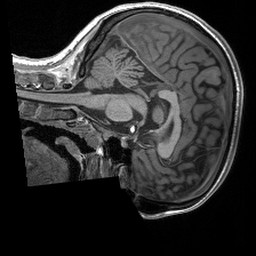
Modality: T1w
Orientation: sagittal
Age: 18
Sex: female
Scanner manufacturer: siemens
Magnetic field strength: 3 T
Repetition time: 2.4 s
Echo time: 0.00191 s